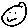
Label: smiley face